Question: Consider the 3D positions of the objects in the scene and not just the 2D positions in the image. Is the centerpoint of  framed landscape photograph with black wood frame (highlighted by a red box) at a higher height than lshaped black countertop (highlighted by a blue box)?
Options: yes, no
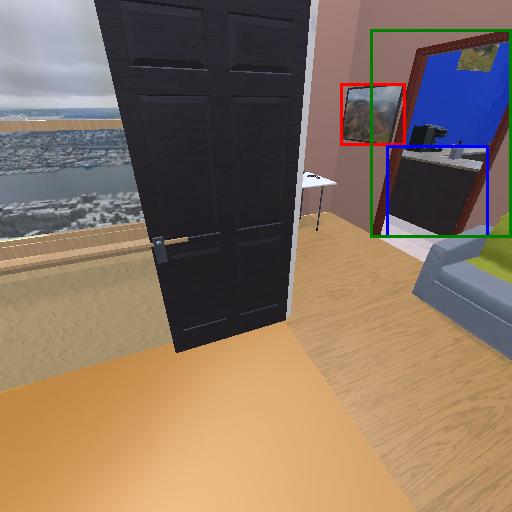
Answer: yes